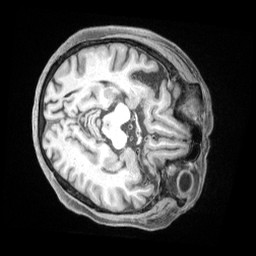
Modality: T1w
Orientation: axial
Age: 75
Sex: female
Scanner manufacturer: siemens
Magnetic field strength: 3 T
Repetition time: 2.5 s
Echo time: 0.00222 s